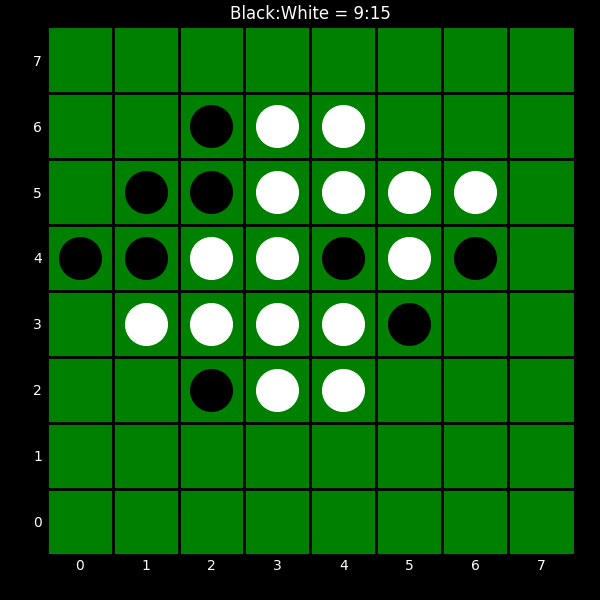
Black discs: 9
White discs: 15